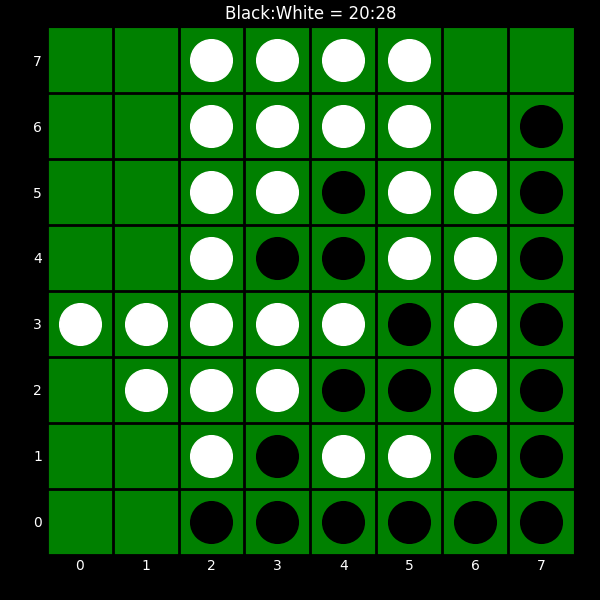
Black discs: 20
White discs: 28